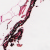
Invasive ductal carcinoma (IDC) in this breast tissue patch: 0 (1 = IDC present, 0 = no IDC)